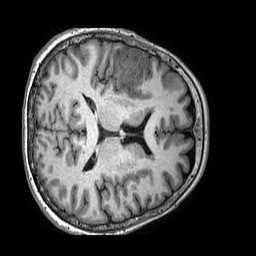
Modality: T1w
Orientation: axial
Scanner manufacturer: philips
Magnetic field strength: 3 T
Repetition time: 0.006576 s
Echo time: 0.002959 s